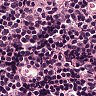
Metastatic tissue present: no